Question: I am trying to get the value of a text from the . It is working fine for top rows, But when I scroll down , It returns Null value.I tried Hard to Solve, But failed.
'''
12-12 06:28:31.960: E/AndroidRuntime(1690): FATAL EXCEPTION: main
12-12 06:28:31.960: E/AndroidRuntime(1690): java.lang.NullPointerException
12-12 06:28:31.960: E/AndroidRuntime(1690): at com.example.graphjsoup.ShowOrderList.onListItemClick(ShowOrderList.java:42)
12-12 06:28:31.960: E/AndroidRuntime(1690): at android.app.ListActivity$2.onItemClick(ListActivity.java:319)
12-12 06:28:31.960: E/AndroidRuntime(1690): at android.widget.AdapterView.performItemClick(AdapterView.java:298)
12-12 06:28:31.960: E/AndroidRuntime(1690): at android.widget.AbsListView.performItemClick(AbsListView.java:1100)
12-12 06:28:31.960: E/AndroidRuntime(1690): at android.widget.AbsListView$PerformClick.run(AbsListView.java:2788)
12-12 06:28:31.960: E/AndroidRuntime(1690): at android.widget.AbsListView$1.run(AbsListView.java:3463)
12-12 06:28:31.960: E/AndroidRuntime(1690): at android.os.Handler.handleCallback(Handler.java:730)
12-12 06:28:31.960: E/AndroidRuntime(1690): at android.os.Handler.dispatchMessage(Handler.java:92)
12-12 06:28:31.960: E/AndroidRuntime(1690): at android.os.Looper.loop(Looper.java:137)
12-12 06:28:31.960: E/AndroidRuntime(1690): at android.app.ActivityThread.main(ActivityThread.java:5103)
12-12 06:28:31.960: E/AndroidRuntime(1690): at java.lang.reflect.Method.invokeNative(Native Method)
12-12 06:28:31.960: E/AndroidRuntime(1690): at java.lang.reflect.Method.invoke(Method.java:525)
12-12 06:28:31.960: E/AndroidRuntime(1690): at com.android.internal.os.ZygoteInit$MethodAndArgsCaller.run(ZygoteInit.java:737)
12-12 06:28:31.960: E/AndroidRuntime(1690): at com.android.internal.os.ZygoteInit.main(ZygoteInit.java:553)
12-12 06:28:31.960: E/AndroidRuntime(1690): at dalvik.system.NativeStart.main(Native Method)
'''
In , Even on Scrolling Down, All The "position" value it returns is correct. But gives error on on Lower Values
'''
@Override
protected void onListItemClick(ListView l, View v, int position, long id) {
super.onListItemClick(l, v, position, id);
View mView = l.getChildAt(position);
Log.d("xxListView", l.toString() + "");
Log.d("xxPosm", mView.toString() + "");
mOrderId = (TextView) mView.findViewById(R.id.order_id);
Id = mOrderId.getText().toString();
Log.d("xxID", Id + "+1");
new DialogBox().execute();
}
'''
I tried to covert the value of mView to String, and got something like . I keep clicking on every row and it returns some string(which I don't know what is says). On every click ,highlighted value is increased. As soon as it is going to touch 1000, It crashed. I don't know weather it will be helpful or not. If someone can Explain it too, It would be Great.

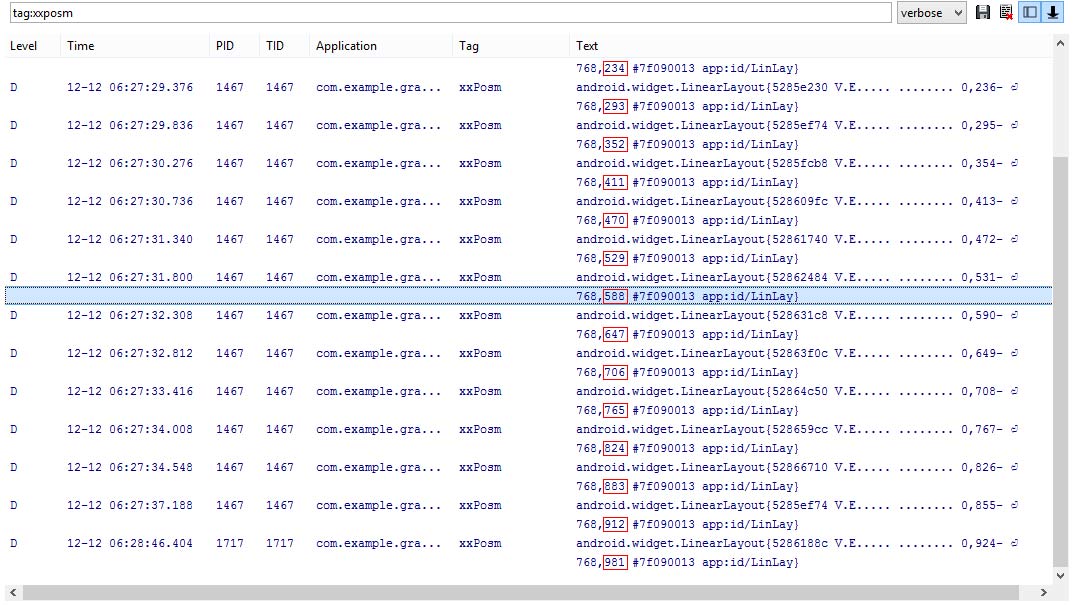
Answer: Change your 'TextView' as below:
'''
mOrderId = (TextView) v.findViewById(R.id.order_id);
'''